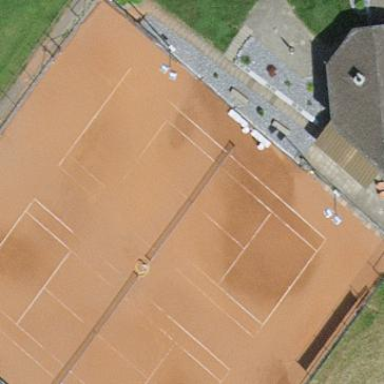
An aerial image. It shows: Tennis court on pitch.